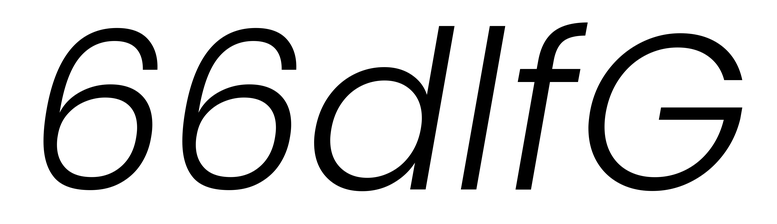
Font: Poppins-LightItalic